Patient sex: M
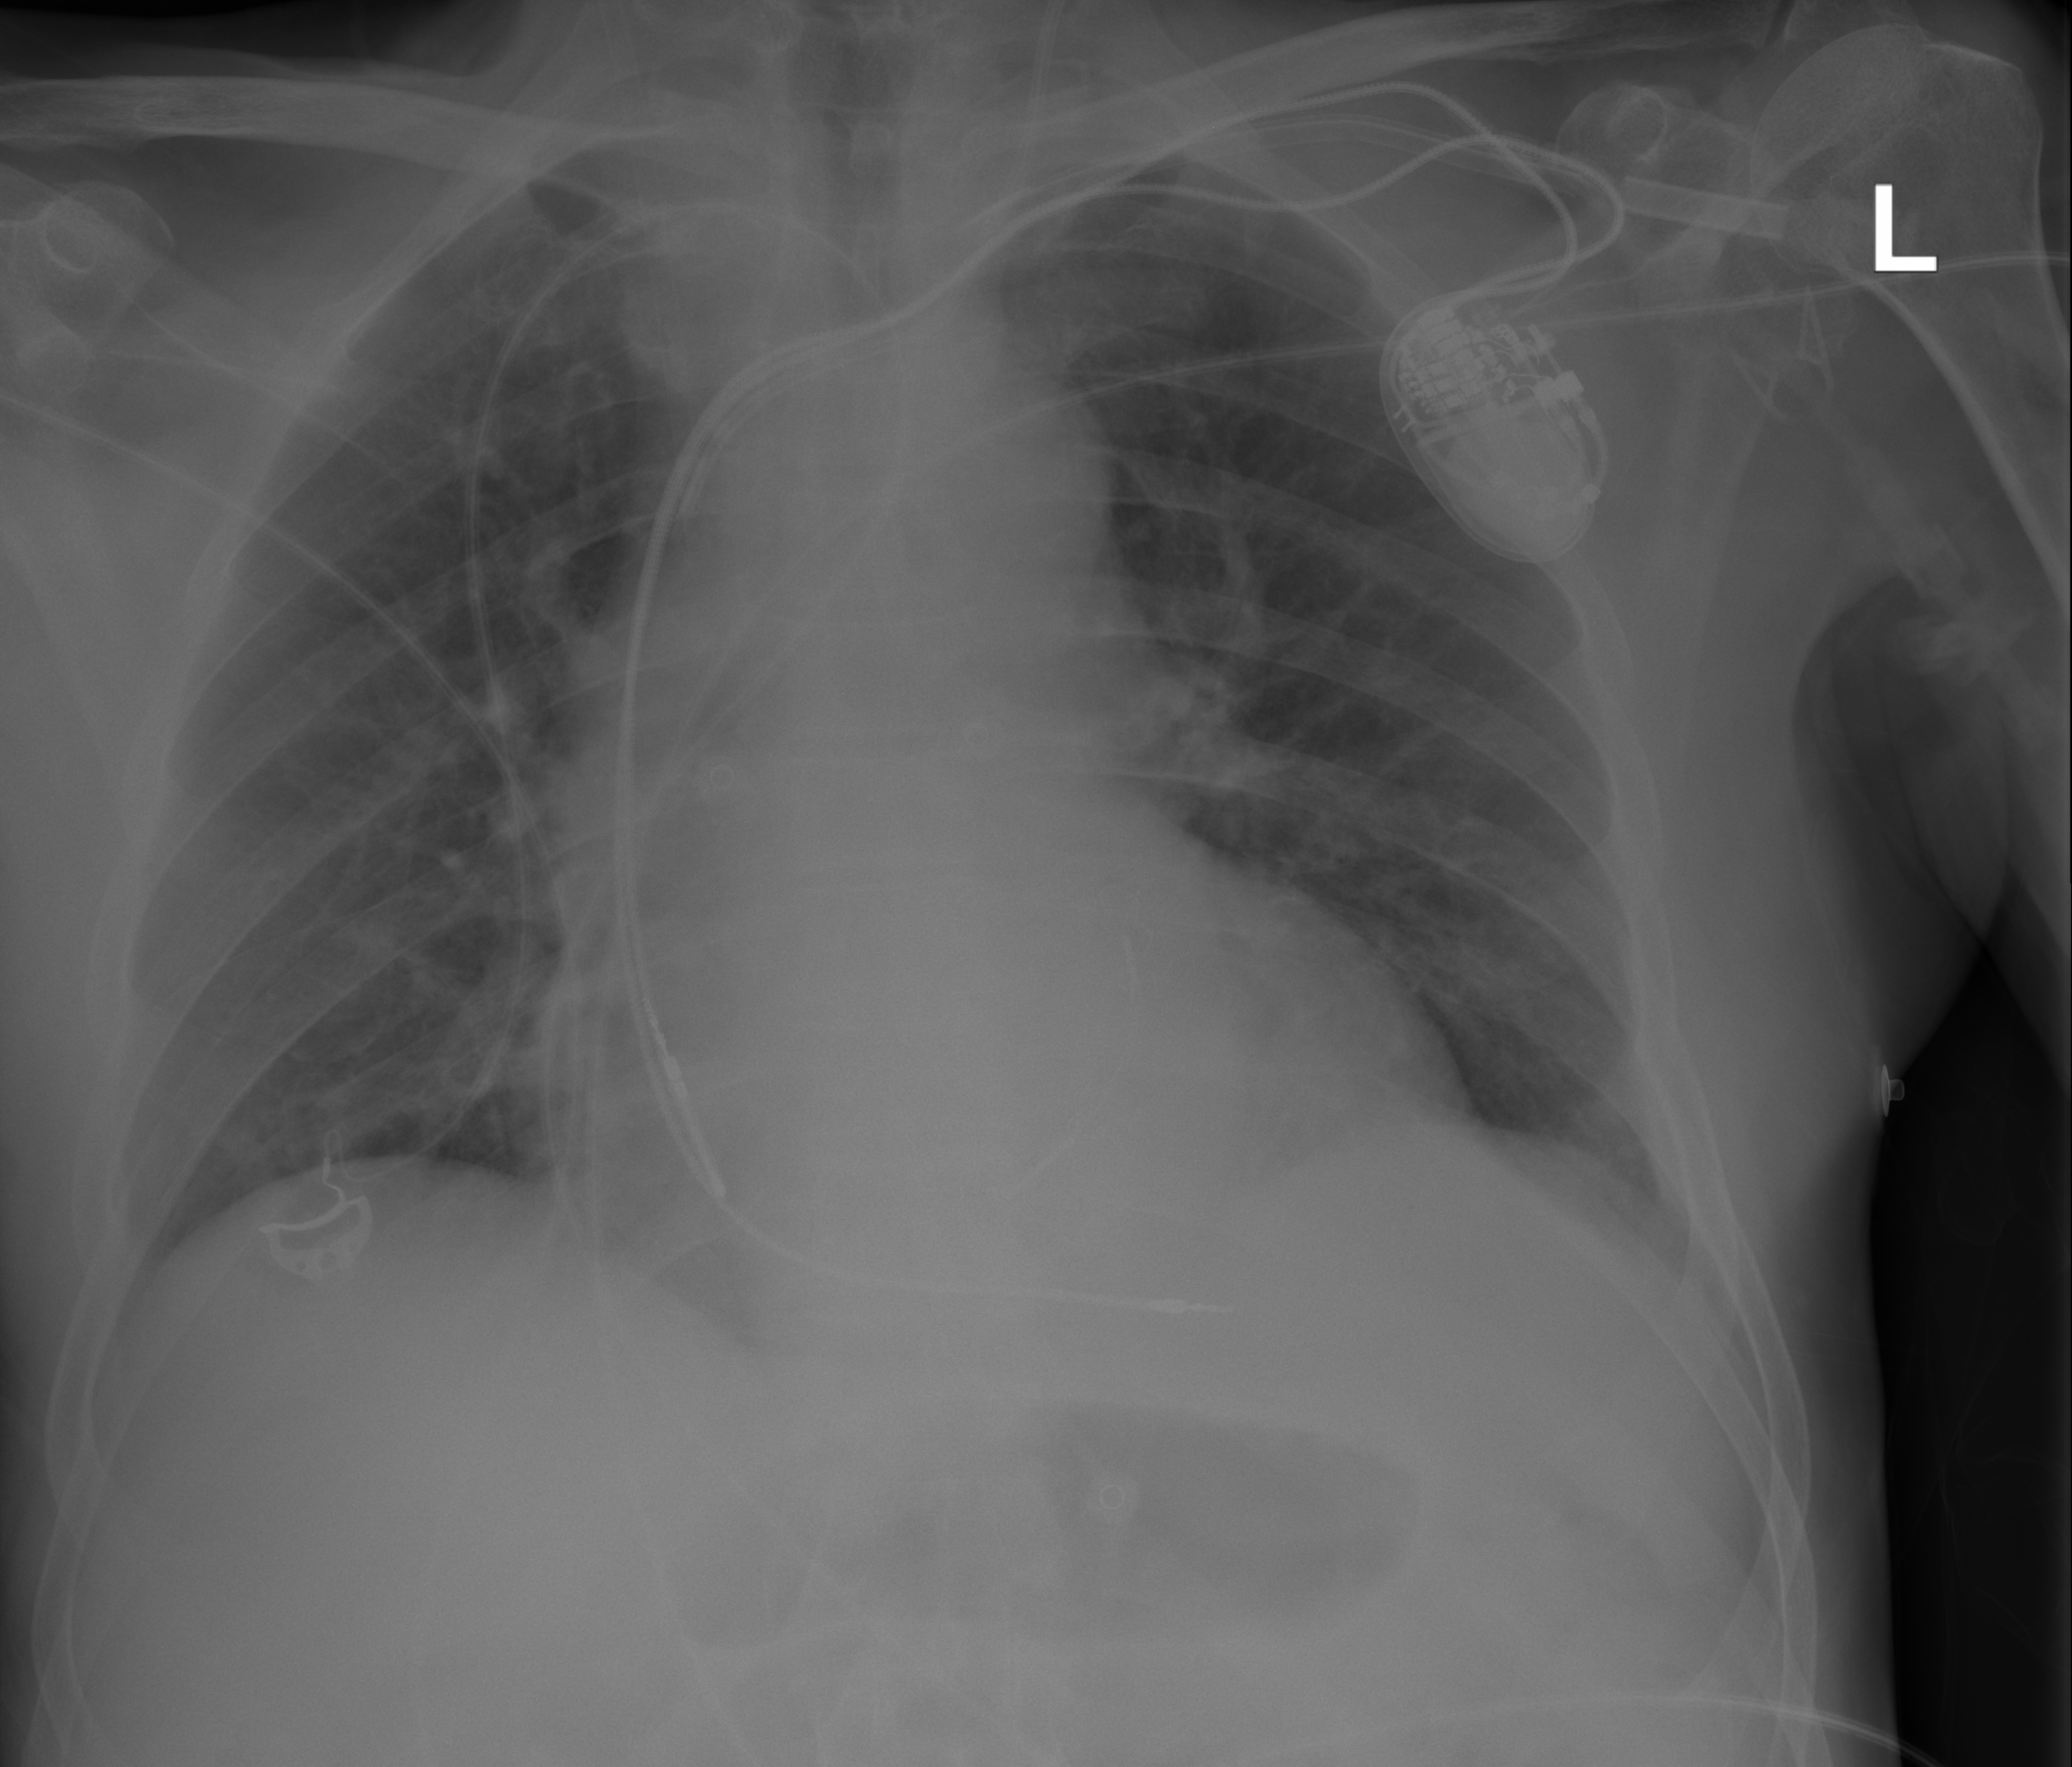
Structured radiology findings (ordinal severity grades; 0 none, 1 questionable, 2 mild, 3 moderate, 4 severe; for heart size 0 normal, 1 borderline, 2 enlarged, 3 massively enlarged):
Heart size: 0
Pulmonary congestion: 2
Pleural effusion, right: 0
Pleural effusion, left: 0
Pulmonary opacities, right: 0
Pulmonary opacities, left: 0
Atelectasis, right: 0
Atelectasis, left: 0